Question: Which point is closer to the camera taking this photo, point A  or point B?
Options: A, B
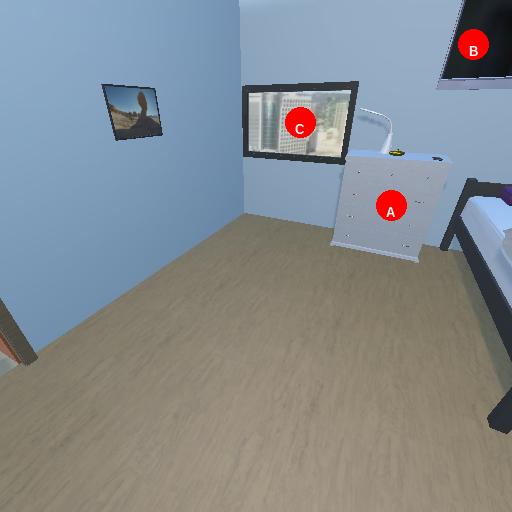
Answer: A